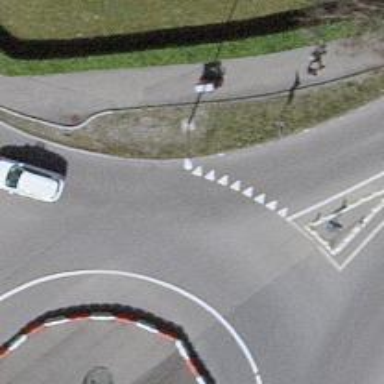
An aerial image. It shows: Road with "give way" sign.